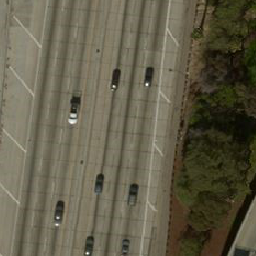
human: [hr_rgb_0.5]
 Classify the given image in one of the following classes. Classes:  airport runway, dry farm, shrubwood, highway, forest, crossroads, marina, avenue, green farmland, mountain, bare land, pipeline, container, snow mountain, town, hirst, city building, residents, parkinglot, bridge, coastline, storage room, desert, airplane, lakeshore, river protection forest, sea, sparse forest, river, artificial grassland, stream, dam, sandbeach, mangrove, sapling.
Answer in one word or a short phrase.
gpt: highway